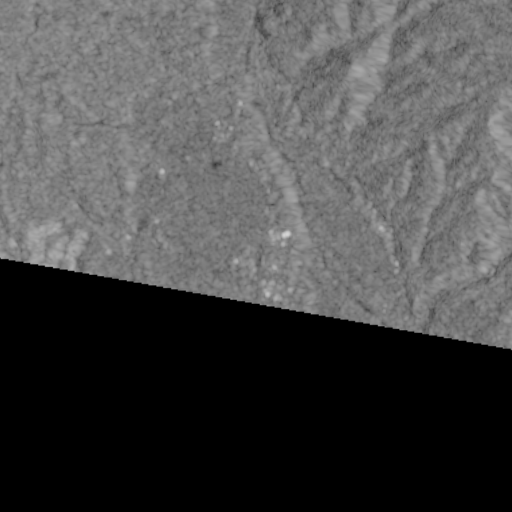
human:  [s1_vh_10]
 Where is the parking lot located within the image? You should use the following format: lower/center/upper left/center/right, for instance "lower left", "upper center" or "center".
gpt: The parking lot is located in the center right of the image.
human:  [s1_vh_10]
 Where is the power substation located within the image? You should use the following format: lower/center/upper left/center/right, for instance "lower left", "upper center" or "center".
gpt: The power substation is located in the lower right of the image.
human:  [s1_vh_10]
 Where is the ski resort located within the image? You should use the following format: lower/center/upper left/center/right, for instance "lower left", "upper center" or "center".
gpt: The ski resort is located in the lower left of the image.
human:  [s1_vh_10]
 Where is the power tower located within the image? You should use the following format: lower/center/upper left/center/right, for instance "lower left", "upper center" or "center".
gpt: There is no power tower in the image.

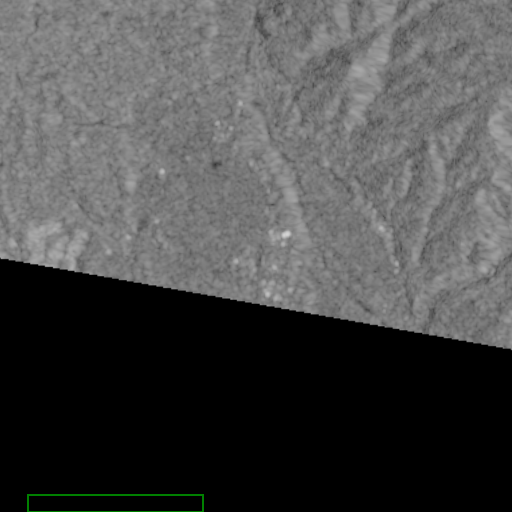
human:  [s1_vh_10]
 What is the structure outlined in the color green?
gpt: The structure outlined in green is a ski resort.
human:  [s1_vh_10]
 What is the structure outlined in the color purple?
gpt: There is no purple outline.